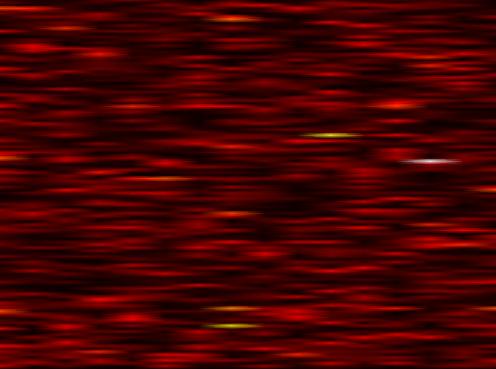
Label: FBMC